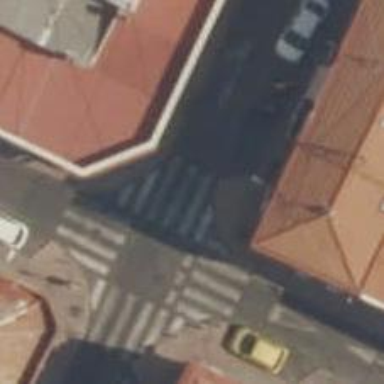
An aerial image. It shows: Uncontrolled zebra crossing on the road.